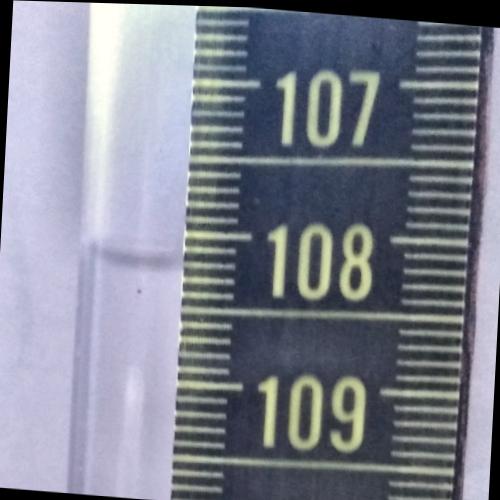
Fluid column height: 108.2 cm